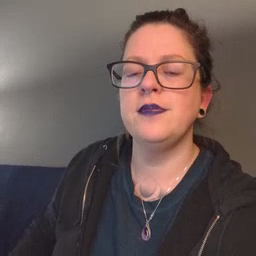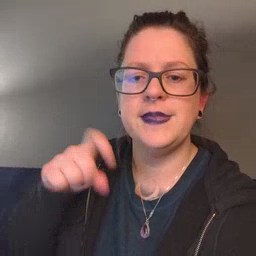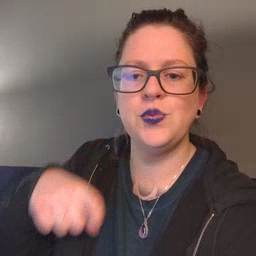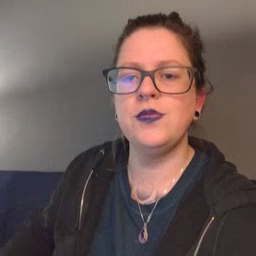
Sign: haveto